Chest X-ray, PA view. Patient: 43 years old, sex F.
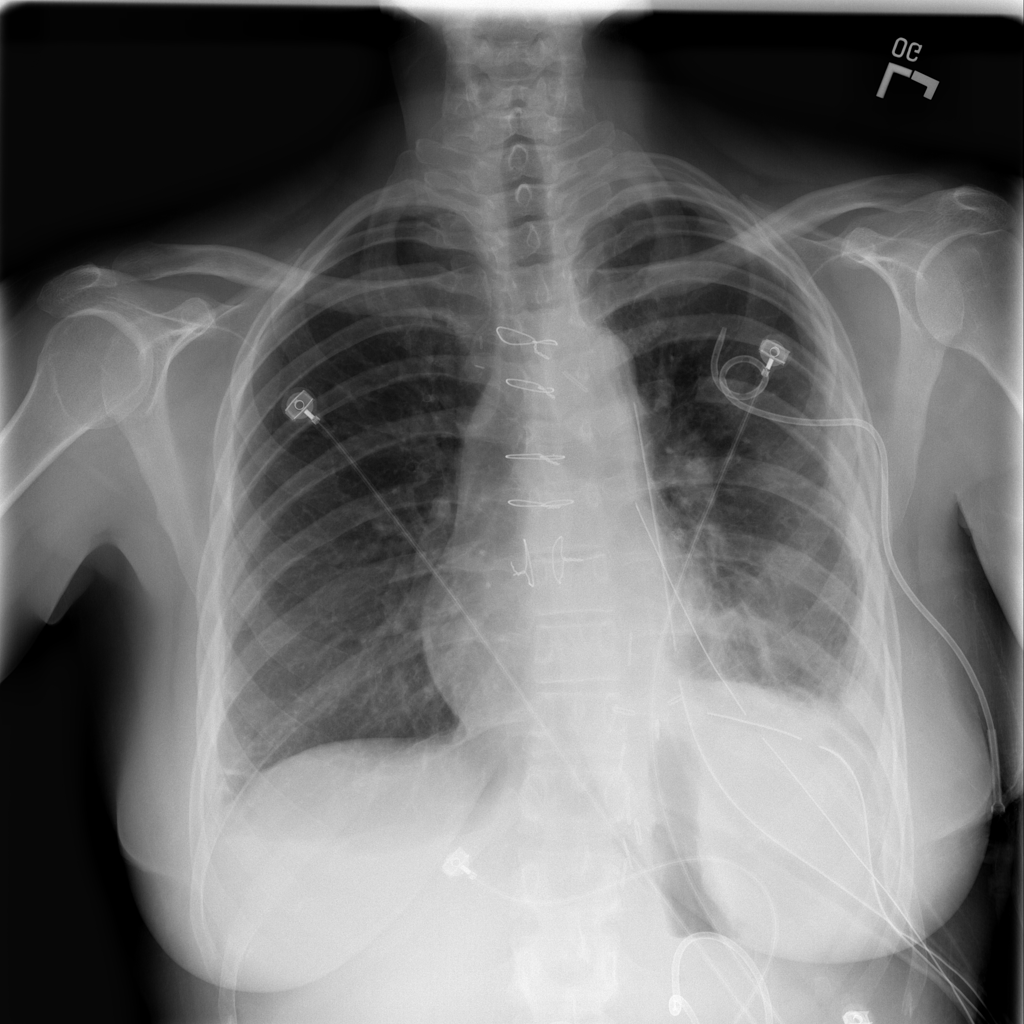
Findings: Effusion